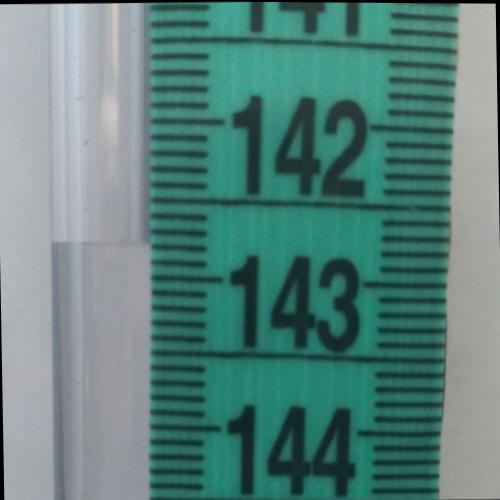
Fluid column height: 142.8 cm